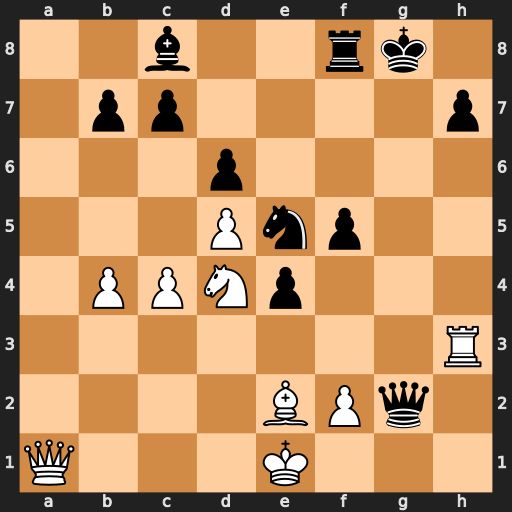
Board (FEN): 2b2rk1/1pp4p/3p4/3Pnp2/1PPNp3/7R/4BPq1/Q3K3
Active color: w
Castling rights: -
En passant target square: -
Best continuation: Rg3+ Qxg3 fxg3